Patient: sex F, age 68
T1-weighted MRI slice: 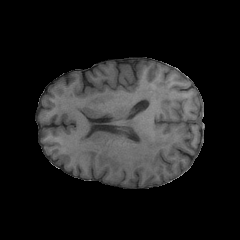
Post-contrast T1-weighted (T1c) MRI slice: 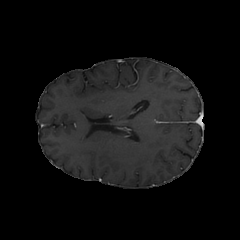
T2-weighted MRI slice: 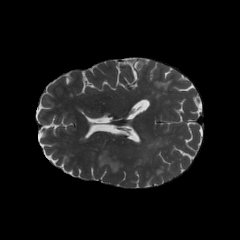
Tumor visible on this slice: yes
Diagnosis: Glioblastoma, IDH-wildtype
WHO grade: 4